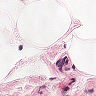
Metastatic tissue present: no